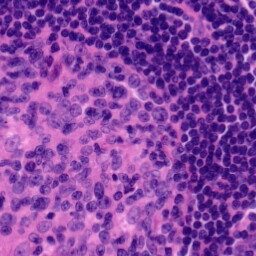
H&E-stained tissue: Tonsil